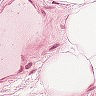
Metastatic tissue present: no